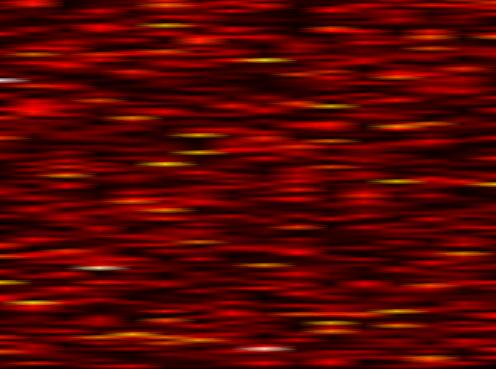
Label: OFDM